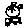
Label: square